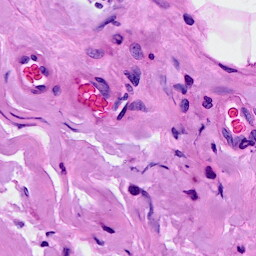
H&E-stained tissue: Breast